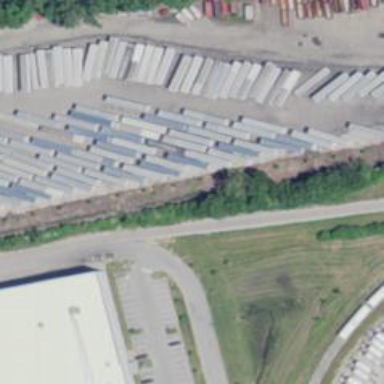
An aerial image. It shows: Rail spur service.